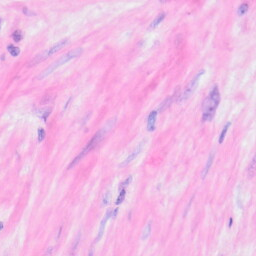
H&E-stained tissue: Kidney